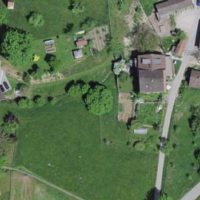
EUNIS habitat code: 55
Species observed at this site:
Anaphalis margaritacea